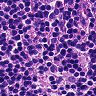
Metastatic tissue present: no